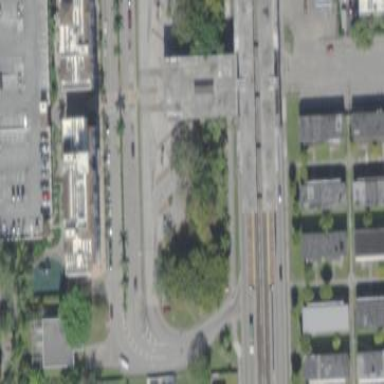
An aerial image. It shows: Train station building.